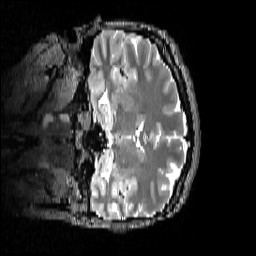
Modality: T2w
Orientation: coronal
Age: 24
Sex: female
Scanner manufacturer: siemens
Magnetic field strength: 3 T
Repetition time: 3.2 s
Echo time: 0.565 s